Question: An application in the field is getting this message intermittently:

I am not able to reproduce this on my machine. I have also traced what I believe is the relevant code and can't find any access to uninitialized objects.
I've never had to deal with this kind of problem.
I did a build with madExcept and unfortunately the program does not crash once it is bundled.
Any opinions on madExcept vs EurekaLog for finding this kind of thing? I've never used FastMM. Would it be useful in his situation? (Delphi 2010) Any suggested flags to set in FastMM? Any other recommendations?
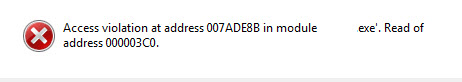
Answer: Note the very low address you are attempting to read. This sort of error almost certainly means you attempted to dereference a nil pointer even if you can't find one.
Given your description of the behavior I would suspect you've got a memory stomp going on--something is blasting a zero on top of the pointer to an object. When you change things you move things around and the stomp moves to someplace harmless.
Turn on both range checking and overflow checking.
Note the offending object must be at least 3C0 bytes in size--this should help narrow it down, most objects will be smaller than this.
What I have done in the past with such errors that only show in the field is put logging checkpoints in--a bunch of lines that display something in an out of the way place--a simple sequence of numbers is fine. Find out what number is showing when it crashes and you know which of you checkpoints was the last to execute. If that doesn't narrow it down enough you can repeat the process now that you've narrowed it down.